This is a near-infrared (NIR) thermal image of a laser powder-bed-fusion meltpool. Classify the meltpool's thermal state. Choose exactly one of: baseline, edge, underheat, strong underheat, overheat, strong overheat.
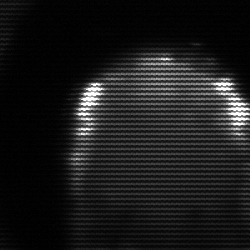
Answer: edge